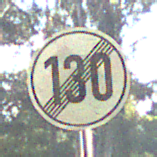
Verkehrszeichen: EndeGeschwindigkeit130
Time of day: MorningAfternoon
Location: Outdoor (Nature)
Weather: Clear
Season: NotSpecified
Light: Natural